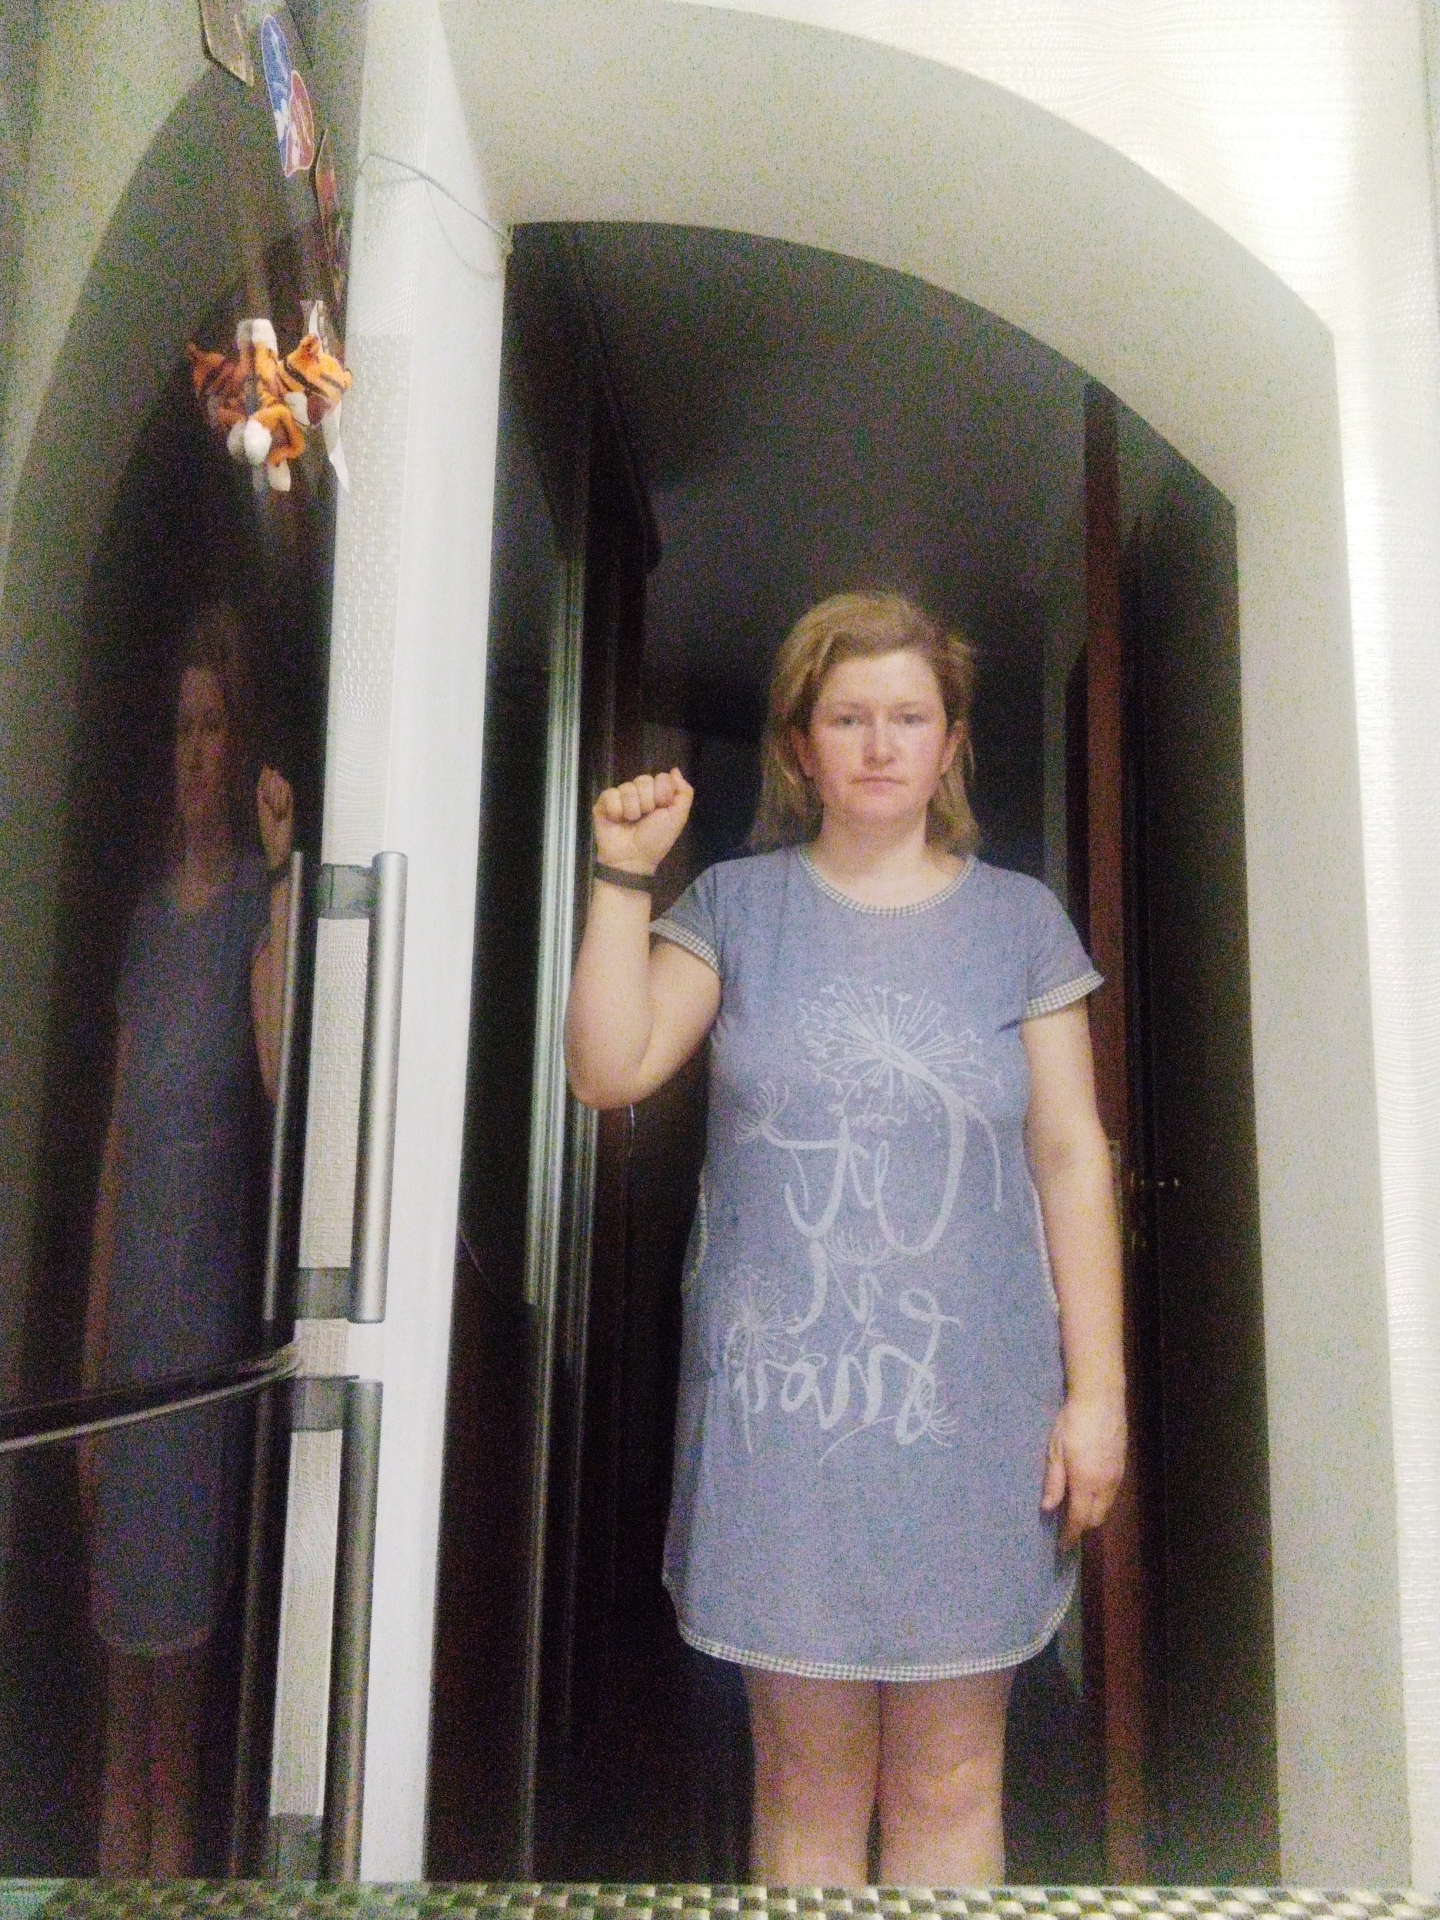
Label: noise